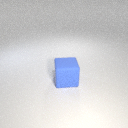
large blue rubber cube